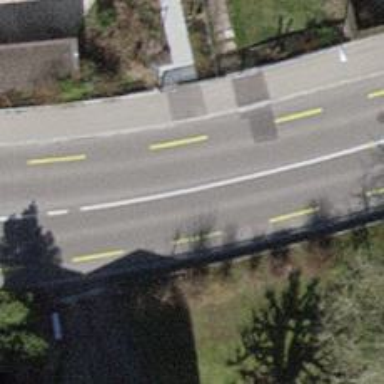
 featuring lanes for cyclists on both sides."